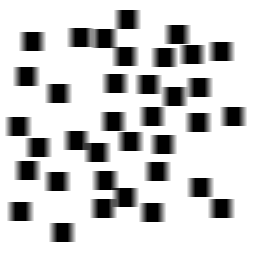
Squares: 36
Triangles: 0
Stars: 0
Total shapes: 36